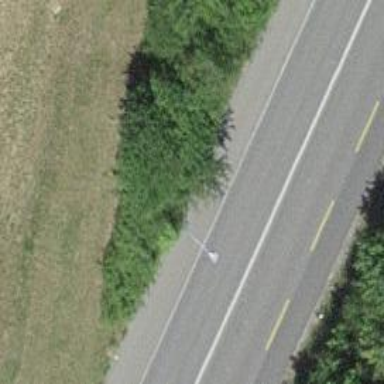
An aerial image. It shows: Secondary road with asphalt surface. There is left sidewalk and cycle lane on the left side.